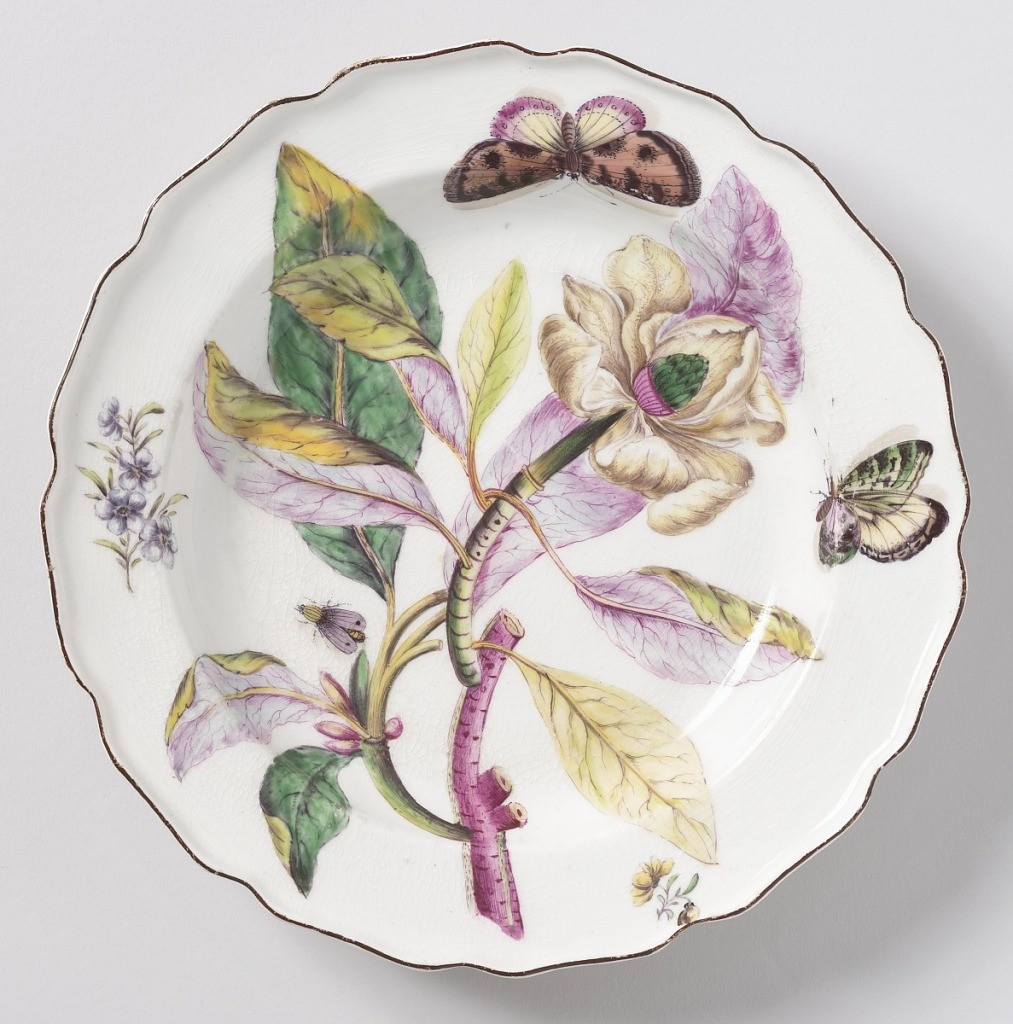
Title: "Hans Sloane" Botanical Plate (One of Twelve)
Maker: Chelsea Porcelain Manufactory, English, 1745 – 1784
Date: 1754–1758
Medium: soft paste porcelain, vitreous enamel
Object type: plate
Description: A plate with a wavy, brown-edged rim. Botanical decoration of a Magnolia. Thick purple and green stem with yellow, green, and purple lanceate leaves. Large flower with yellowish curling petals and cone-shaped purple and green pistil. Sprigs of yellow and blue flowers. Two large butterflies, one moth. The decoration after Georg Dionysius Ehret (1708-1770), PLANTAE SELECTAE, 1770-1773, Tab.IX,  "Magnolia..."